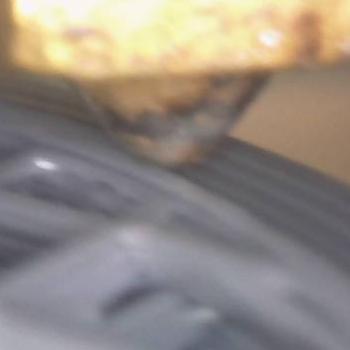
Flow rate: 59%